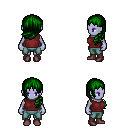
a pixel art fantasy rpg character, female body template, dark elf, purple skin, maroon sleeveless shirt, teal pants, green left-swept hairstyle, maroon shoes, four views (front, back, left, right), 2x2 character sprite sheet, small pixel art, hard edges, no anti-aliasing